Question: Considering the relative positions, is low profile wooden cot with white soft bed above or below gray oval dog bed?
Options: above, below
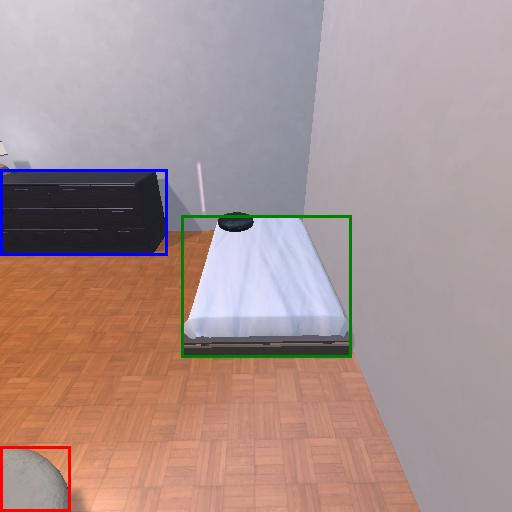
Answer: above